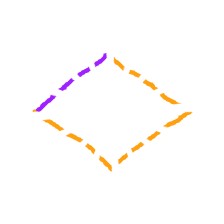
Shape: rhombus